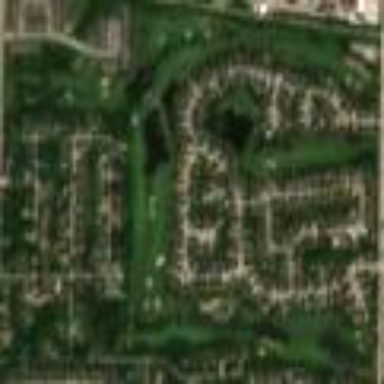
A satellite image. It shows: Golf course surrounded by greenery.